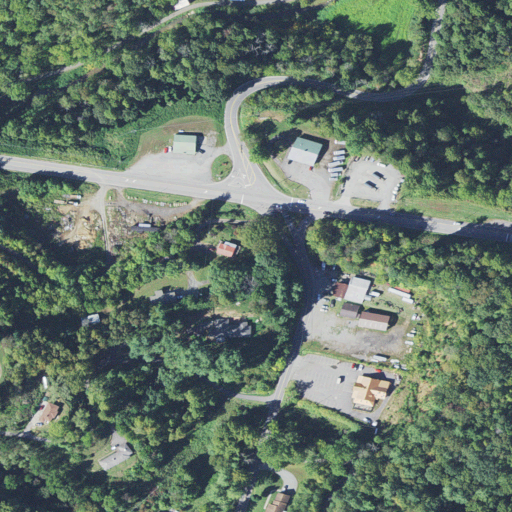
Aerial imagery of gap in North Carolina named Byard Gap containing deciduous forest, open development, medium intensity development, low intensity development, mixed forest, pasture, and high intensity development